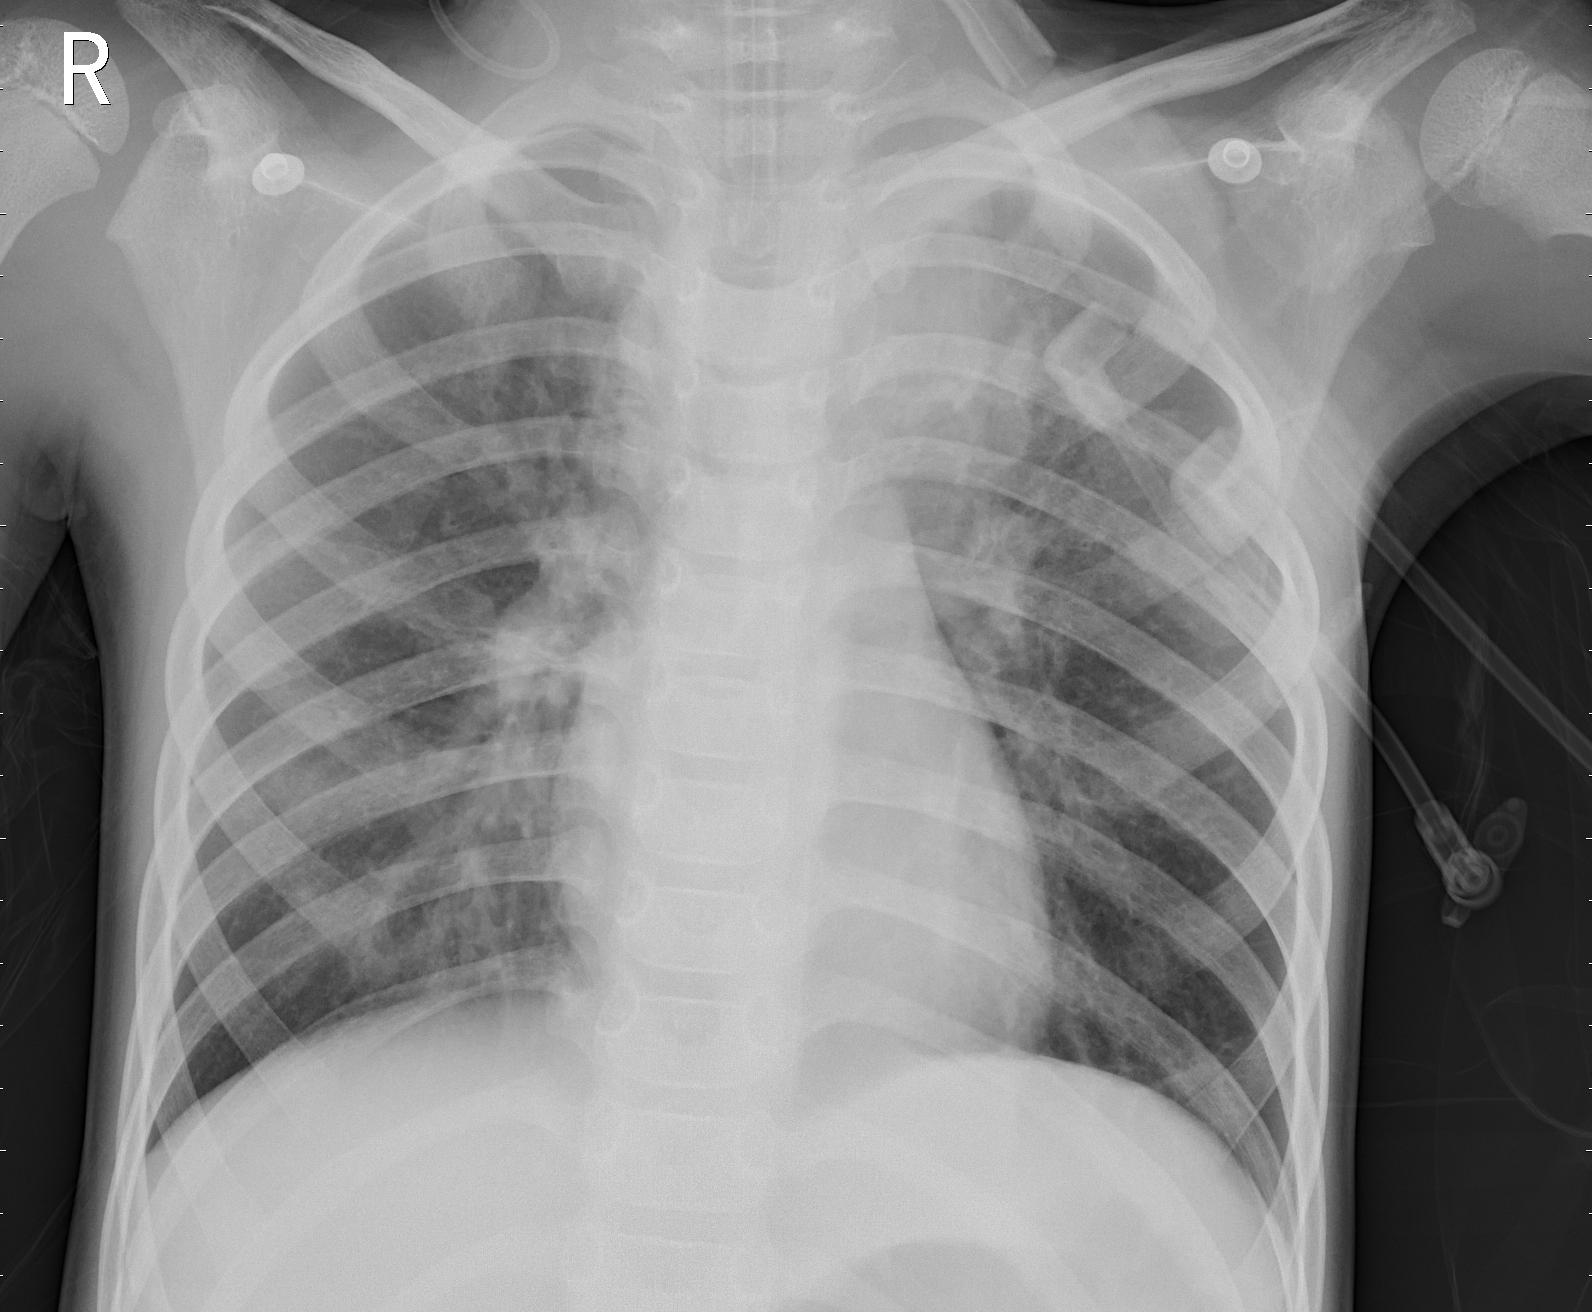
Diagnosis: PNEUMONIA